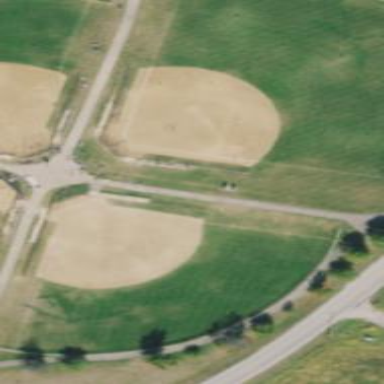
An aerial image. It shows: Baseball pitch for leisure land activities.